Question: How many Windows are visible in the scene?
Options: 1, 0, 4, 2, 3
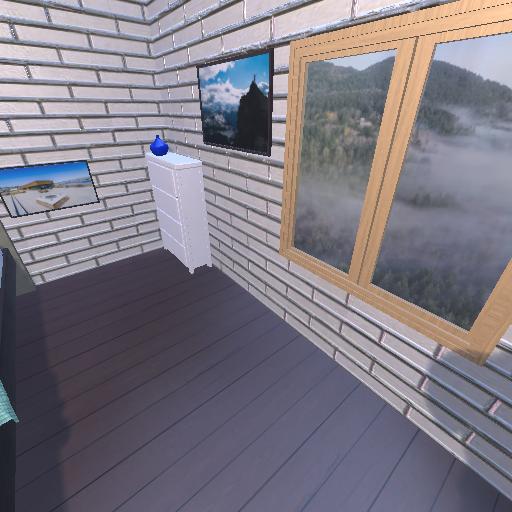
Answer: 1